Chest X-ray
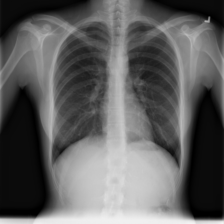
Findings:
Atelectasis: negative
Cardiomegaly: negative
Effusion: negative
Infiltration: negative
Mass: negative
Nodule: negative
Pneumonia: negative
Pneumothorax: negative
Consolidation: negative
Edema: negative
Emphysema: negative
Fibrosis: negative
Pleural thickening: negative
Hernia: negative